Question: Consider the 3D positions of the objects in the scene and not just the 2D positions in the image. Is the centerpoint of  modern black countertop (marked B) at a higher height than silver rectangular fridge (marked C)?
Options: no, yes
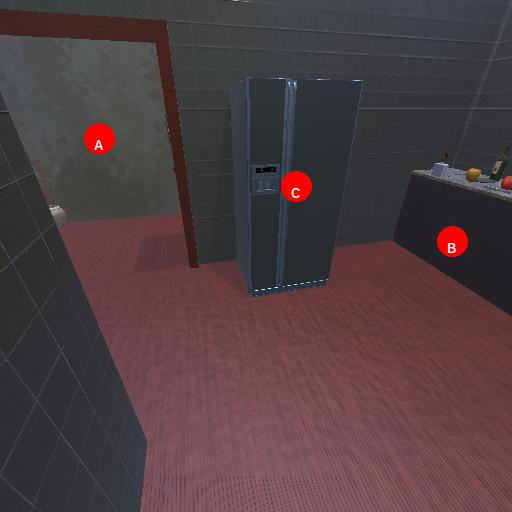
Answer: no